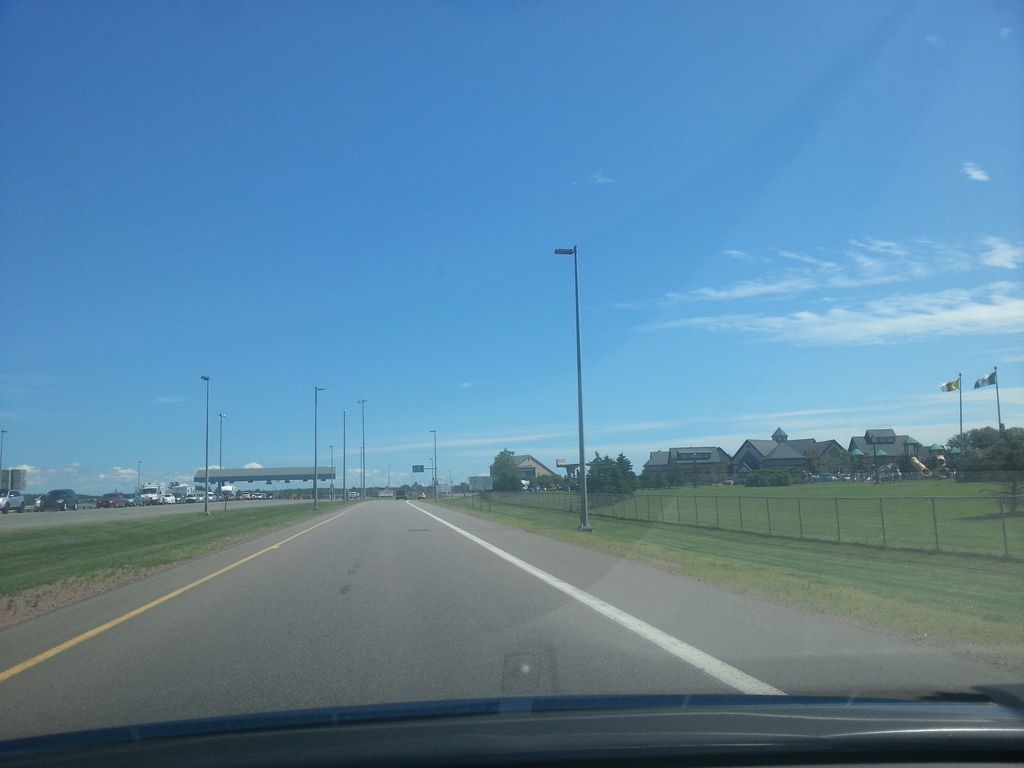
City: charlottetown